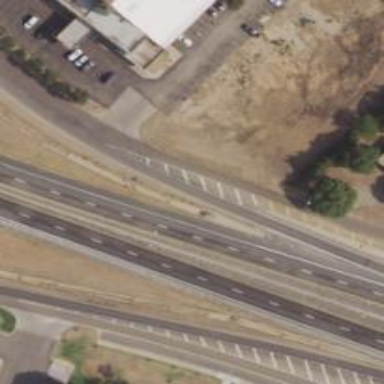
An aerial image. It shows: Trunk link highway.